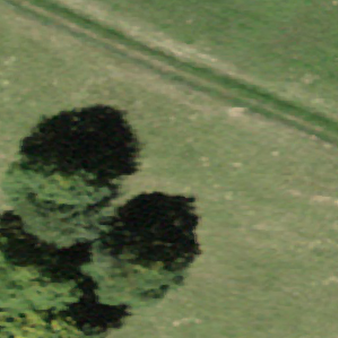
Label: other